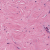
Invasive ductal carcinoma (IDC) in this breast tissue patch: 0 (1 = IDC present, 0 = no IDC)